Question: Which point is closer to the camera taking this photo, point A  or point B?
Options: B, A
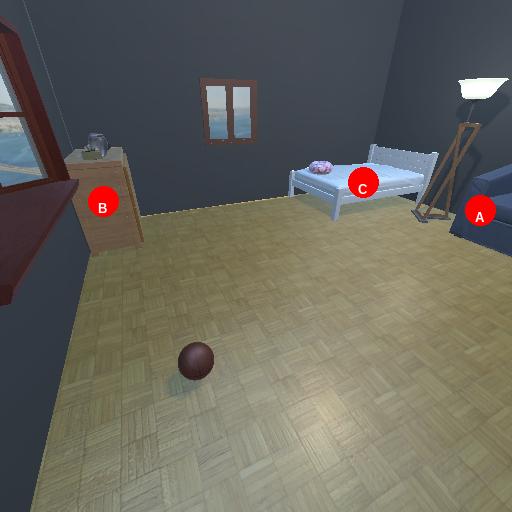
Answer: B